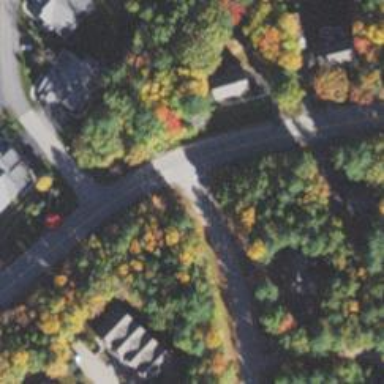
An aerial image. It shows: Stop road.